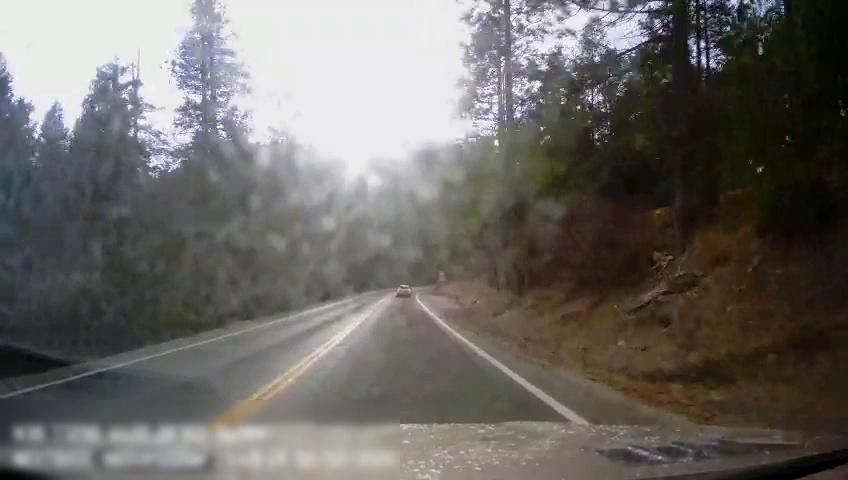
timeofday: Day
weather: Sunny
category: Drivable Space
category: Vehicles | Car
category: Lanes | Opposite Lane
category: Lanes | Current Lane
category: Lanes | Current Lane
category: Lanes | Current Lane